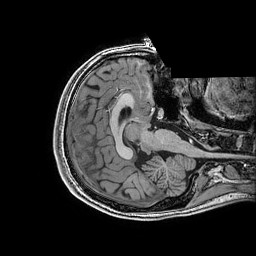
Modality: T1w
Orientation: axial
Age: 21
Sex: female
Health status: healthy